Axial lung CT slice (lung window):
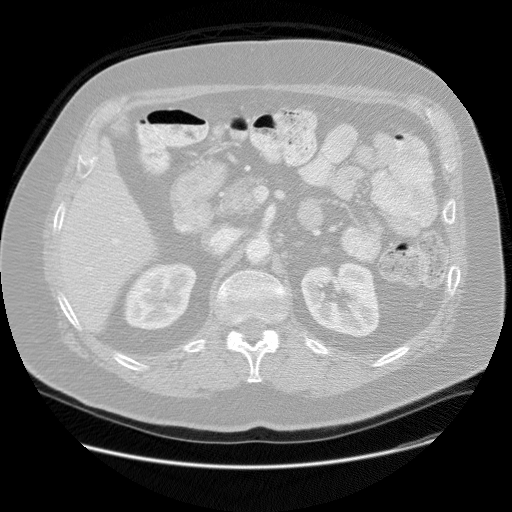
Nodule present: no